Question: I have something like to this:

I want that when the relative_layout stretch to fill the screen, stretch layout_content (layout_header and layout_footer not resize).
And when the screen size is smaller than layouts then scrool
My code currently looks like this:
'''
<ScrollView android:layout_width="fill_parent"
android:layout_height="match_parent"
android:fillViewport="true">
<RelativeLayout
android:layout_width="match_parent"
android:layout_height="match_parent">
<LinearLayout
android:id="@+id/layout_header"
android:layout_width="match_parent"
android:layout_height="wrap_content"
android:orientation="vertical"
android:gravity="center">
...
</LinearLayout>
<LinearLayout
android:id="@+id/layout_center"
android:layout_width="match_parent"
android:layout_height="wrap_content"
android:orientation="vertical"
android:layout_below="@+id/layout_header">
...
</LinearLayout>
<LinearLayout
android:id="@+id/layout_footer"
android:layout_width="match_parent"
android:layout_height="wrap_content"
android:orientation="vertical"
android:layout_below="@+id/layout_center">
...
</LinearLayout>
</RelativeLayout >
</ScrollView>
'''
Excuse my english, thank you very much. I Wear long time without this fix and have tried with different layout.
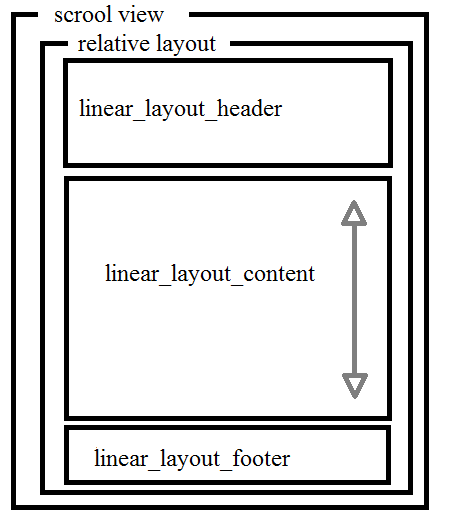
Answer: Try this..
'''
<ScrollView
android:layout_width="match_parent"
android:layout_height="match_parent"
android:fillViewport="true" >
<LinearLayout
android:layout_width="match_parent"
android:layout_height="match_parent"
android:orientation="vertical" >
<LinearLayout
android:id="@+id/layout_header"
android:layout_width="match_parent"
android:layout_height="wrap_content"
android:gravity="center"
android:orientation="vertical" >
<TextView
android:layout_width="wrap_content"
android:layout_height="wrap_content"
android:text="top"
android:textSize="20dp" />
</LinearLayout>
<LinearLayout
android:id="@+id/layout_center"
android:layout_width="match_parent"
android:layout_height="0dp"
android:layout_weight="1"
android:gravity="center"
android:orientation="vertical" >
<TextView
android:layout_width="wrap_content"
android:layout_height="wrap_content"
android:text="center"
android:textSize="20dp" />
</LinearLayout>
<LinearLayout
android:id="@+id/layout_footer"
android:layout_width="match_parent"
android:layout_height="wrap_content"
android:gravity="center"
android:orientation="vertical" >
<TextView
android:layout_width="wrap_content"
android:layout_height="wrap_content"
android:text="bottom"
android:textSize="20dp" />
</LinearLayout>
</LinearLayout>
</ScrollView>
'''